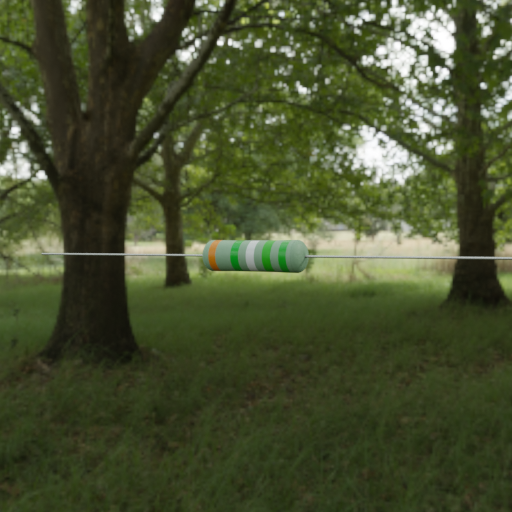
Resistor colour bands (in order): orange, green, white, green, green